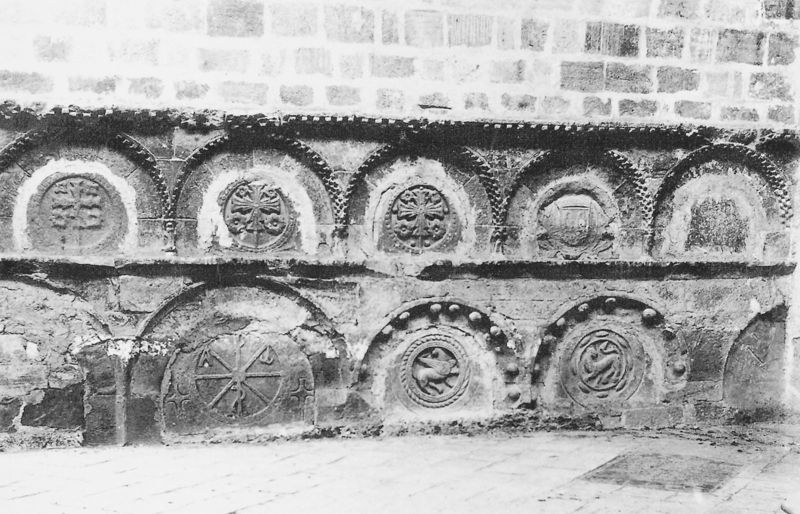
Titel: San Juan de la Pena, Aragón
Standort: Huesca, S. Juan de la Pena (EU - E - Aragonien)
Schlagwörter: adler, vogel, weiß, grau, schmuck, schwarz, symbol, zeichen, tier, tiere, ornament, alt, stein, steine, kirche, boden, brunnen, kreis, relief, bogen, mauer, speichen, rad, wagenrad, querformat, ornamente, steinmetz, foto, fotografie, bögen, kreuz, mauerwerk, schwarzweiss, kreise, fries, wappen, kreuze, mittelalter, fabelwesen, romanik, greif, löwe, fresko, emblem, reliefs, fresco, symbole, bauwerk, tiger, speiche